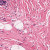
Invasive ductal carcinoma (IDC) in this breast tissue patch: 0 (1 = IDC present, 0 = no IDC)